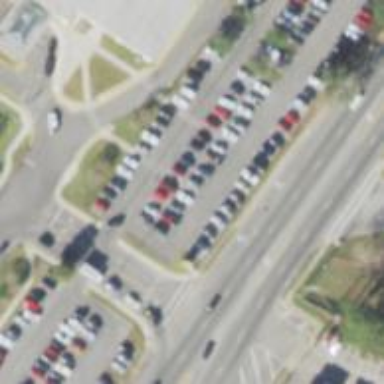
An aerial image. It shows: Parking space.